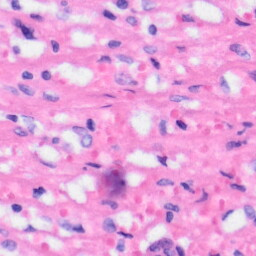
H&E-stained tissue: Liver